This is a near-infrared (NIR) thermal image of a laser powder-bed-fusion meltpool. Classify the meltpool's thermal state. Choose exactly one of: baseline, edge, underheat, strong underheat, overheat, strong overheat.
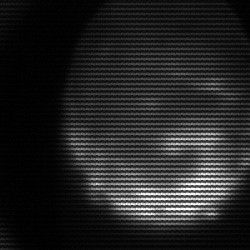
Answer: edge